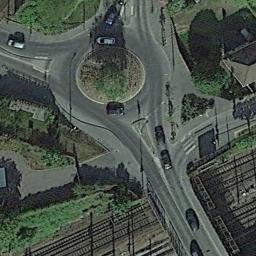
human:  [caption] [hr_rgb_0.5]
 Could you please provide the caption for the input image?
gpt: The roundabout connects three roads and one of the roads is an overpass .

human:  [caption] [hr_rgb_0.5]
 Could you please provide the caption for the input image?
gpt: There are several vehicles on the road at the roundabout, Several railways and some trees and a large lawn around the roundabout .

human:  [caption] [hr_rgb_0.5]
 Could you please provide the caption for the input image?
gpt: There are many trees around the roundabout .

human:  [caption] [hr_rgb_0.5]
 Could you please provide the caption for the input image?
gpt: The roundabout is on the grass next to trees .

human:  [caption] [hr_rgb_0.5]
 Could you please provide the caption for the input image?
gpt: There are some green bushes and a railway near the roundabout .